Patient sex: M
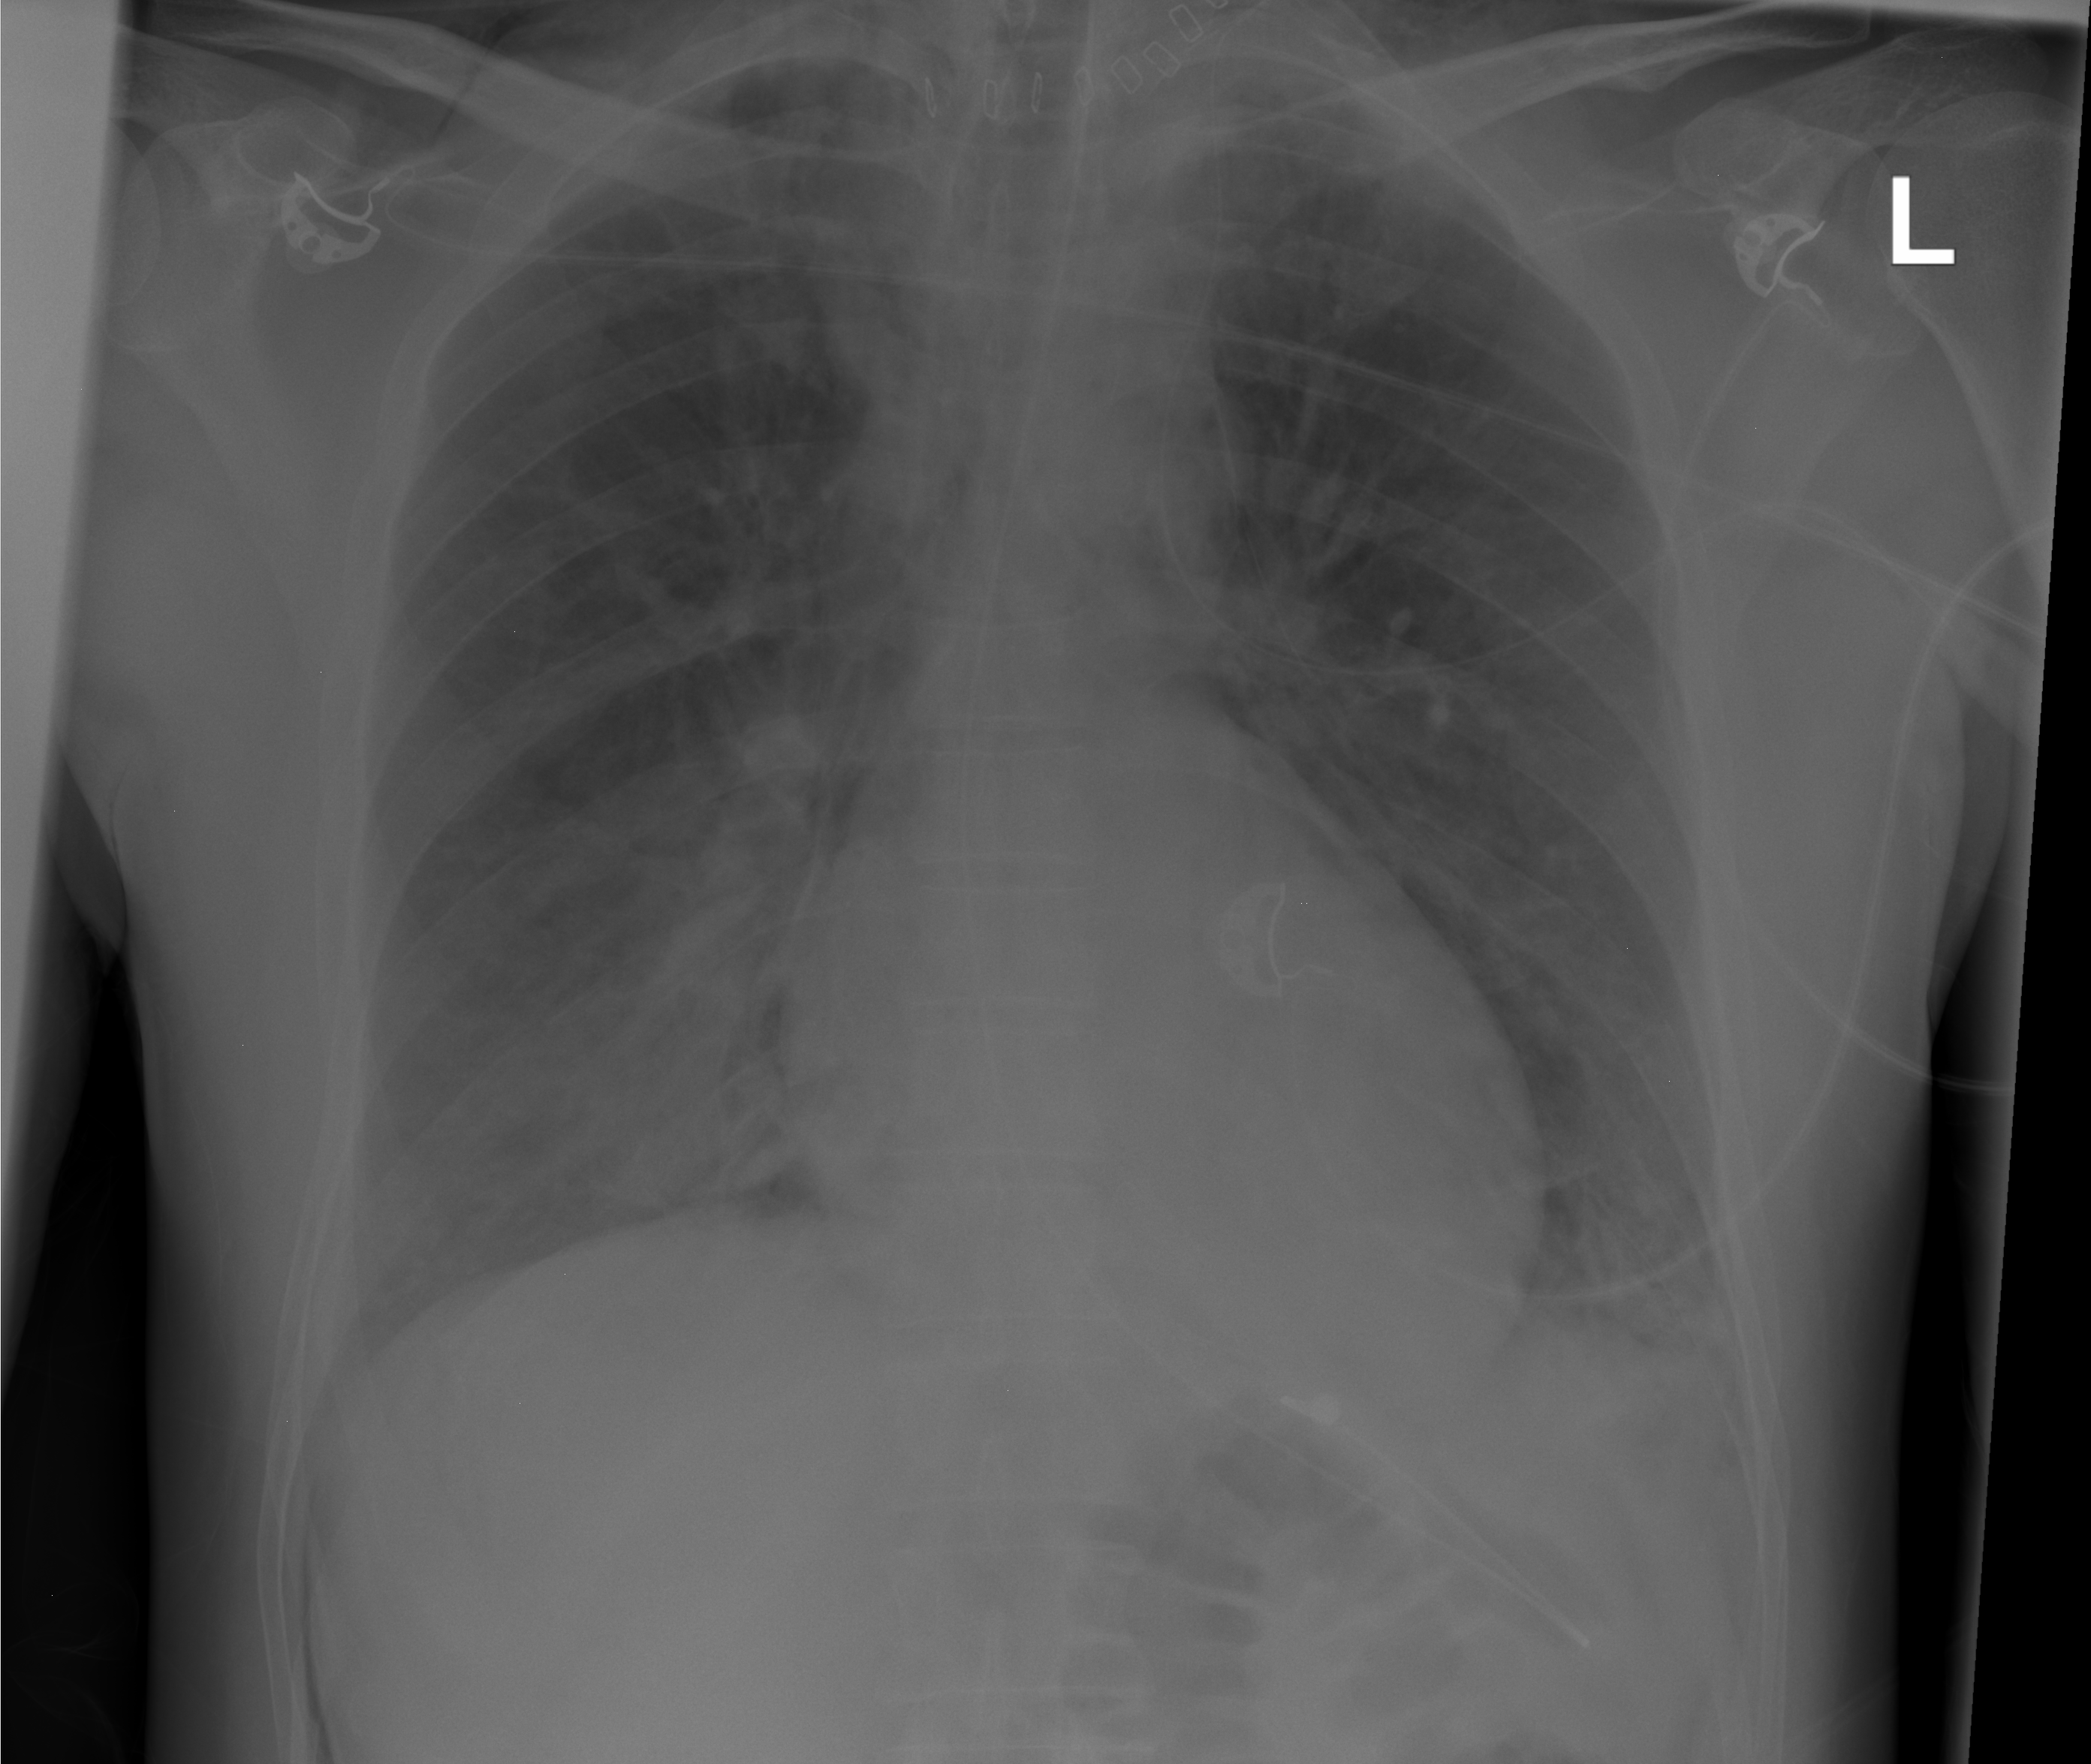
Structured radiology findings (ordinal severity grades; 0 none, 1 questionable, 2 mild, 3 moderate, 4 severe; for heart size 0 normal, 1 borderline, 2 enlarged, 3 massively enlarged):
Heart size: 0
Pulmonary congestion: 2
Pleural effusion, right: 1
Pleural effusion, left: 2
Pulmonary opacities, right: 3
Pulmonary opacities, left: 2
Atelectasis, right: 0
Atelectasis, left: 0